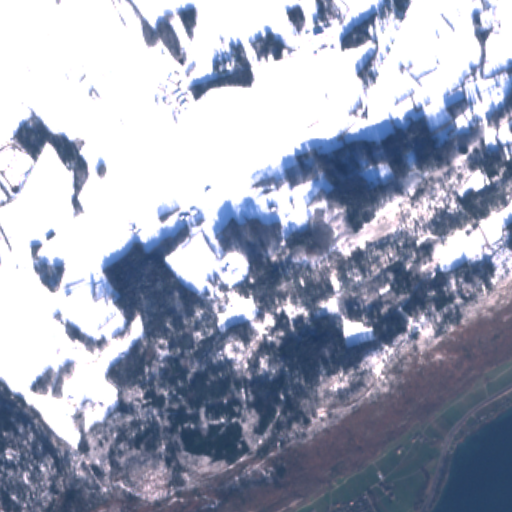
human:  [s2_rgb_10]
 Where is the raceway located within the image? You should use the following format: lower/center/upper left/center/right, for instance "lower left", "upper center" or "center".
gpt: The raceway is located in the upper left of the image.
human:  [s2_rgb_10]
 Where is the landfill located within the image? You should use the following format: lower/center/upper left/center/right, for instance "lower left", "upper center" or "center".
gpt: There is no landfill in the image.